Question: I have a problem in that I'm trying to get my program to print out one particular JPanel as a 2x2 GridLayout with Icons of playing cards on top, and text indicating which player's card is it on bottom, but no matter what I do, the result is reverse, like so. I have tried changing the order in which I add the elements to no avail.

'''
CardTable myCardTable
= new CardTable("CS 1B CardTable", NUM_CARDS_PER_HAND, NUM_PLAYERS);
myCardTable.setSize(800, 600);
myCardTable.setLocationRelativeTo(null);
myCardTable.setDefaultCloseOperation(JFrame.EXIT_ON_CLOSE);
// show everything to the user
myCardTable.setVisible(true);
myCardTable.getGamePanel().setBorder(new TitledBorder("Playing Area"));
myCardTable.getGamePanel().add(playerCard, JLabel.CENTER);
myCardTable.getGamePanel().add(computerCard, JLabel.CENTER);
for(int i = 0; i < NUM_PLAYERS; i++)
{
JLabel temp = new JLabel(GUICard.getIcon(generateRandomCard()));
myCardTable.getGamePanel().add(temp);
}
'''
Below is the constructor of the class that I made, CardTable, that extends JFrame.
'''
static int MAX_CARDS_PER_HAND = 57;
static int MAX_PLAYERS = 2; // for now, we only allow 2 person games
private int numCardsPerHand;
private int numPlayers;
private JPanel computerPanel, playerPanel, gamePanel;
public CardTable(String title, int numCardsPerHand, int numPlayers)
{
super(title);
setComputerPanel(new JPanel(new GridLayout(1 , numCardsPerHand)));
setPlayerPanel(new JPanel(new GridLayout(1 , numCardsPerHand)));
setGamePanel(new JPanel(new GridLayout(2 , numPlayers)));
setLayout (new BorderLayout(20, 10));
add(getComputerPanel(), BorderLayout.NORTH );
add(getGamePanel(), BorderLayout.CENTER);
add(getPlayerPanel(), BorderLayout.SOUTH);
}
'''
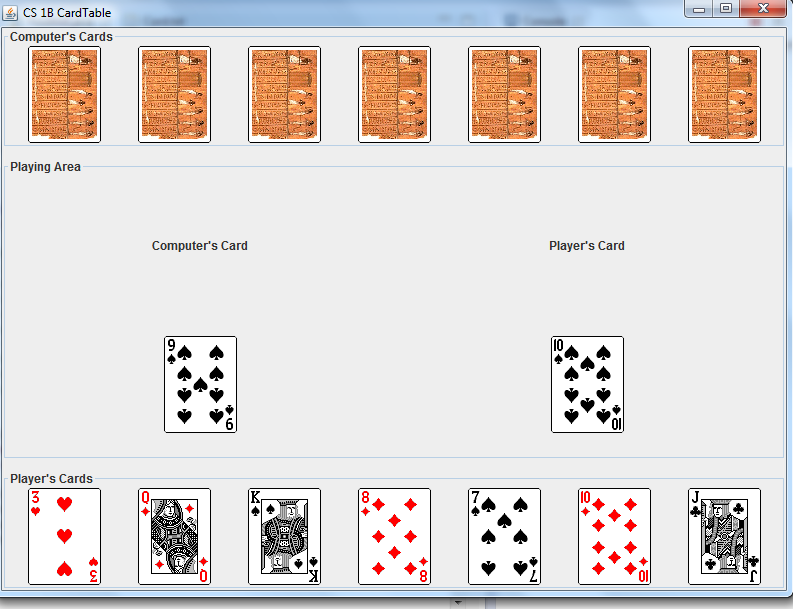
Answer: > "GridLayout with Icons of playing cards on top, and text indicating which player's card is it on bottom,"
You can put text an icon in the same label and just set the text positions with 'setXxxTextPosition()'. Maybe you'd prefer . IMO it looks much cleaner than separating the icon and text so far apart from each other.

'''
import javax.swing.ImageIcon;
import javax.swing.JLabel;
import javax.swing.JOptionPane;
import javax.swing.JPanel;
import javax.swing.SwingUtilities;
import javax.swing.border.TitledBorder;
public class PlayerCard {
public static void main(String[] args) {
SwingUtilities.invokeLater(new Runnable() {
public void run() {
ImageIcon playerIcon = new ImageIcon(getClass().getResource("/resources/1.png"));
ImageIcon compIcon = new ImageIcon(getClass().getResource("/resources/14.png"));
JLabel playerLabel = new JLabel(playerIcon);
JLabel compLabel = new JLabel(compIcon);
playerLabel.setText("Player Card");
compLabel.setText("Computer Card");
playerLabel.setVerticalTextPosition(JLabel.BOTTOM);
compLabel.setVerticalTextPosition(JLabel.BOTTOM);
playerLabel.setHorizontalTextPosition(JLabel.CENTER);
compLabel.setHorizontalTextPosition(JLabel.CENTER);
JPanel playerPanel = new JPanel();
playerPanel.setBorder(new TitledBorder("Player"));
playerPanel.add(playerLabel);
JPanel compPanel = new JPanel();
compPanel.setBorder(new TitledBorder("Computer"));
compPanel.add(compLabel);
JPanel panel = new JPanel();
panel.add(playerPanel);
panel.add(compPanel);
JOptionPane.showMessageDialog(null, panel);
}
});
}
}
'''
---
If you really stick with the 'GridLayout', you need to make sure to add the cards , then add the text labels.

'''
import java.awt.GridLayout;
import javax.swing.ImageIcon;
import javax.swing.JLabel;
import javax.swing.JOptionPane;
import javax.swing.JPanel;
import javax.swing.SwingUtilities;
public class PlayerCard {
public static void main(String[] args) {
SwingUtilities.invokeLater(new Runnable() {
public void run() {
ImageIcon playerIcon = new ImageIcon(getClass().getResource("/resources/1.png"));
ImageIcon compIcon = new ImageIcon(getClass().getResource("/resources/14.png"));
JLabel playerLabel = new JLabel(playerIcon);
JLabel compLabel = new JLabel(compIcon);
JLabel playerText = new JLabel("Player Card");
JLabel compText = new JLabel("Computer Card");
playerLabel.setHorizontalAlignment(JLabel.CENTER);
compLabel.setHorizontalAlignment(JLabel.CENTER);
JPanel playerCardPanel = new JPanel();
playerCardPanel.add(playerLabel);
JPanel compCardPanel = new JPanel();
compCardPanel.add(compLabel);
JPanel panel = new JPanel(new GridLayout(2, 2));
panel.add(playerCardPanel);
panel.add(compCardPanel);
panel.add(playerText);
panel.add(compText);
JOptionPane.showMessageDialog(null, panel);
}
});
}
}
'''